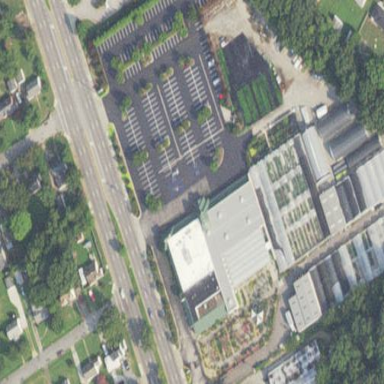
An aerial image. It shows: Area dedicated to greenhouse horticulture.